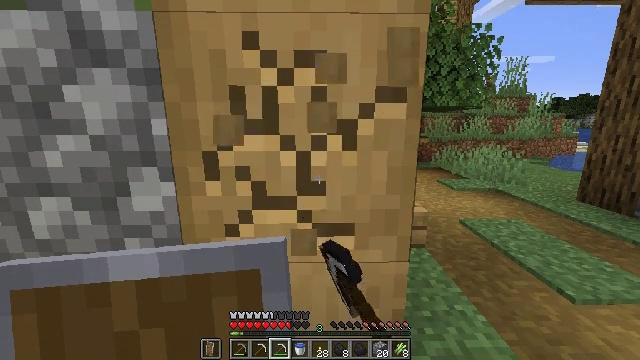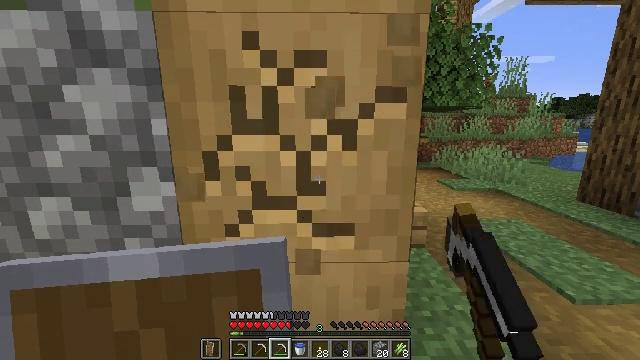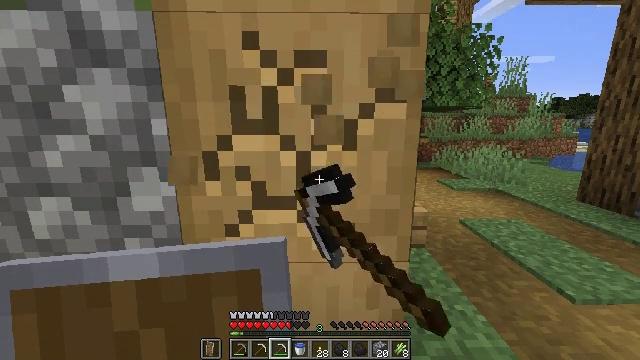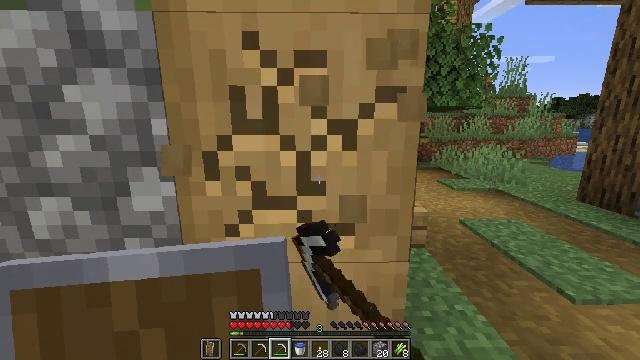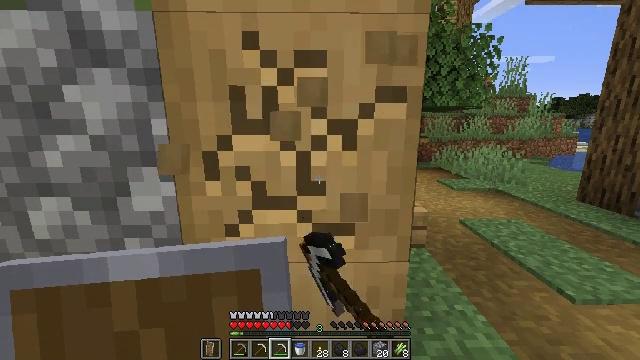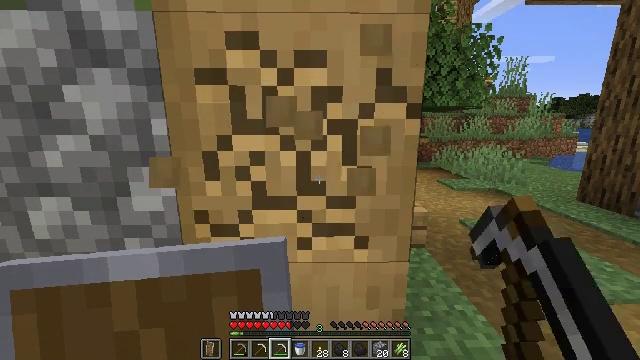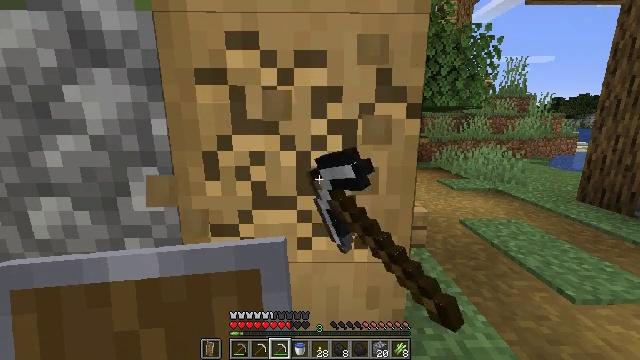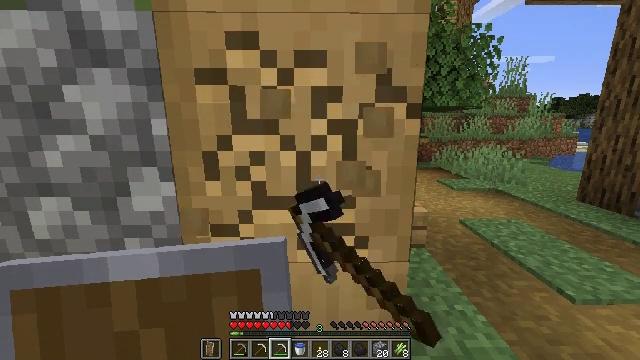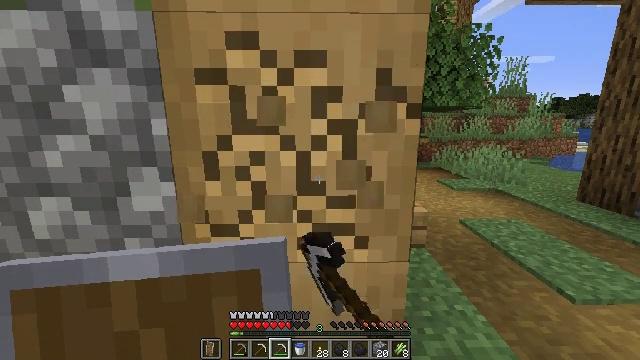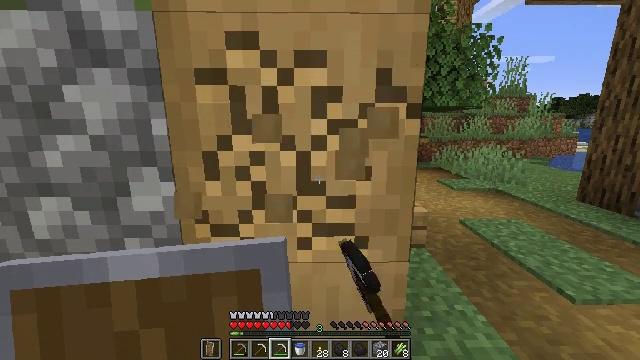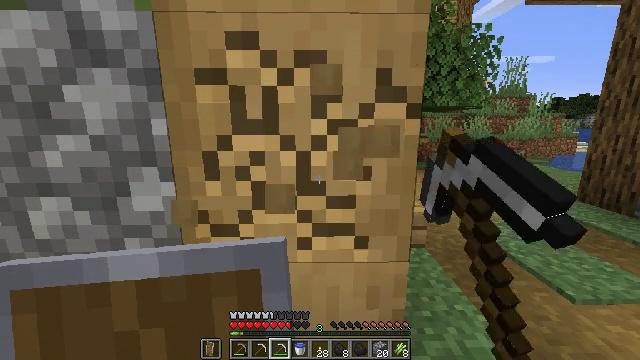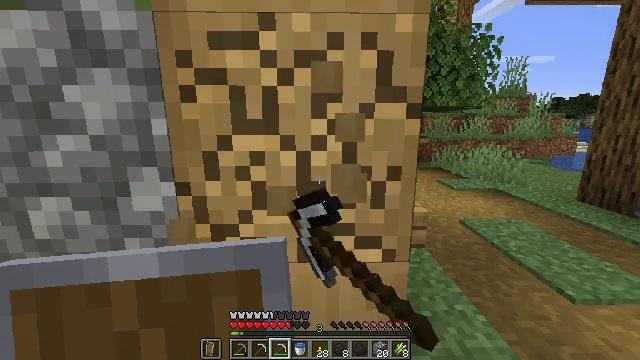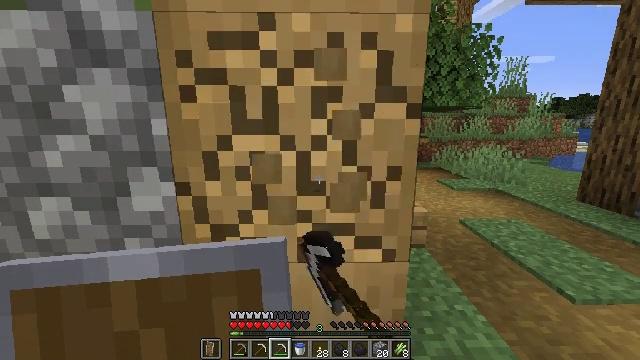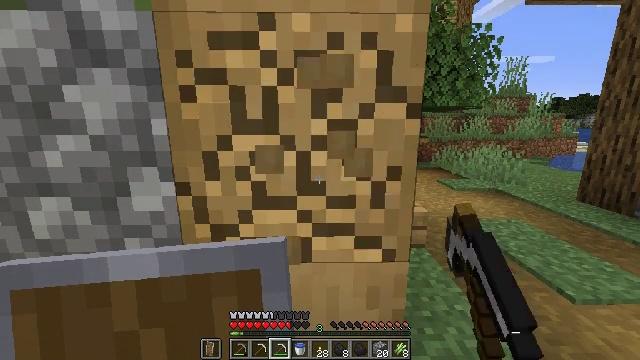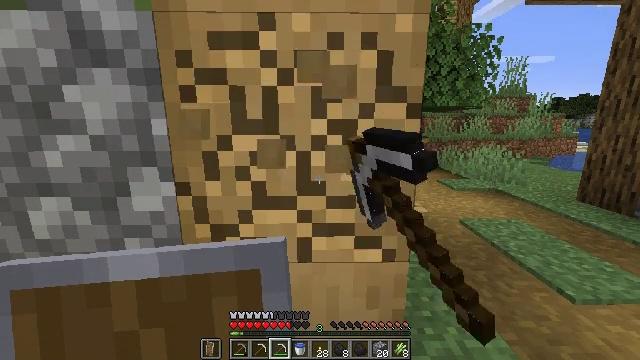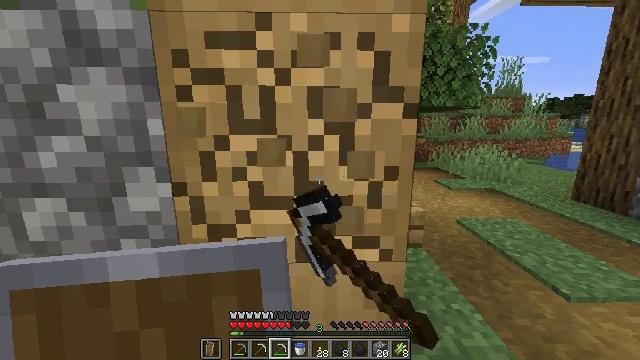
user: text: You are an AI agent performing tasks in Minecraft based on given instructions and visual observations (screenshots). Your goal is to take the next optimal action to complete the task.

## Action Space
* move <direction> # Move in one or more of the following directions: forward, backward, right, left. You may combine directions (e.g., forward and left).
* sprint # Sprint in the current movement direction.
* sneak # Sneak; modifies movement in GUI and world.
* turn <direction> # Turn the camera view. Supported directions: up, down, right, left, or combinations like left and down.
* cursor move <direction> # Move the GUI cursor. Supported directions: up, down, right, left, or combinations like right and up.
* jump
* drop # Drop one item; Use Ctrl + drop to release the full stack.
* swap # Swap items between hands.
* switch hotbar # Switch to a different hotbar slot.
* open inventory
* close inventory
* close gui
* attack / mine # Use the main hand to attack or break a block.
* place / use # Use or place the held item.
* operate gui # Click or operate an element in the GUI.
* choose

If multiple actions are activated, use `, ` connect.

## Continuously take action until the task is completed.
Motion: motion action
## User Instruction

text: Gather stripped oak log from a tree.
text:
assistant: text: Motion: attack / mine
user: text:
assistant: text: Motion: attack / mine
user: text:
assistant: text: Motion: attack / mine
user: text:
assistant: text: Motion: attack / mine
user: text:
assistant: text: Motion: attack / mine
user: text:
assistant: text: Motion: attack / mine
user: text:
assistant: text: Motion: attack / mine
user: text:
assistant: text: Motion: attack / mine
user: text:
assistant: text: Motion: attack / mine
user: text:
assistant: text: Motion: attack / mine
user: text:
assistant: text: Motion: attack / mine
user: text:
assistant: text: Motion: attack / mine
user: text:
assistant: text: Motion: attack / mine
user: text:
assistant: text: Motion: attack / mine
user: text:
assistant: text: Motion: attack / mine
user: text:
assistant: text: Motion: attack / mine
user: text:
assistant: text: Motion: attack / mine
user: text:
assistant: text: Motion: attack / mine
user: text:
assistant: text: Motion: attack / mine
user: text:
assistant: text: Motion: attack / mine
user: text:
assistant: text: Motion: attack / mine
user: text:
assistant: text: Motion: attack / mine
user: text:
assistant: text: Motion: attack / mine